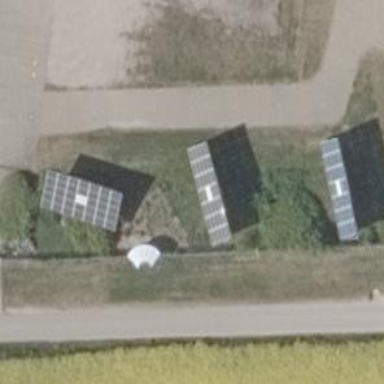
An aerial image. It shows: Solar photovoltaic panel generating electricity through small installation.